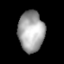
Tissue: lung
Cell type: Epithelial cells
Senescence score: 0.2116
Nuclear area (px): 1037
Mean DAPI intensity: 164.58